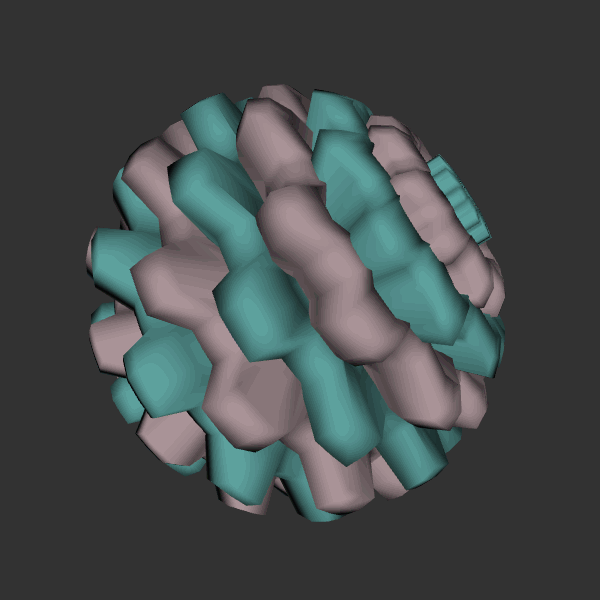
Background: dark